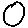
Label: circle